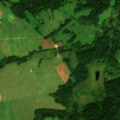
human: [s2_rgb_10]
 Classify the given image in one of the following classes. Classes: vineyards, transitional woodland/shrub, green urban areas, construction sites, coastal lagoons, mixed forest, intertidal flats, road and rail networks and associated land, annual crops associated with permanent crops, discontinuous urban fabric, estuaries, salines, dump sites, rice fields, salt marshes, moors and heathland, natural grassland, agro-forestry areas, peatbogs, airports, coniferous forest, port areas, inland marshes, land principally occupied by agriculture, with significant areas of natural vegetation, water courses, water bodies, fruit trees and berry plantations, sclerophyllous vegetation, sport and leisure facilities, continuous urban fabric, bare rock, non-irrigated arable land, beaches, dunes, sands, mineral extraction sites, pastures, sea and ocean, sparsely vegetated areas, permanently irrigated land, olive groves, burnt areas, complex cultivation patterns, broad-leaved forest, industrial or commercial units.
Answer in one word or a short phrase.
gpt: non-irrigated arable land, pastures, land principally occupied by agriculture, with significant areas of natural vegetation, broad-leaved forest